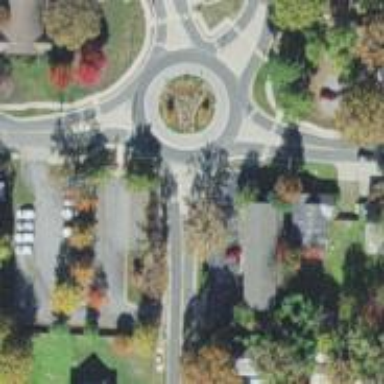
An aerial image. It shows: Roundabout on residential road.